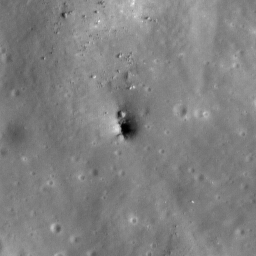
Pit: Copernicus 5
Host crater: Copernicus
Host type: impact_melt
Lunar coordinates: latitude 9.016, longitude 339.745